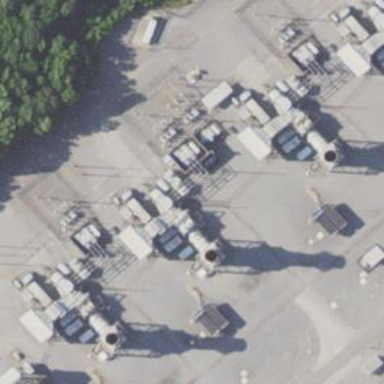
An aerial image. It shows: Gas-powered generator. It is gas turbine type generator.